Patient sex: M
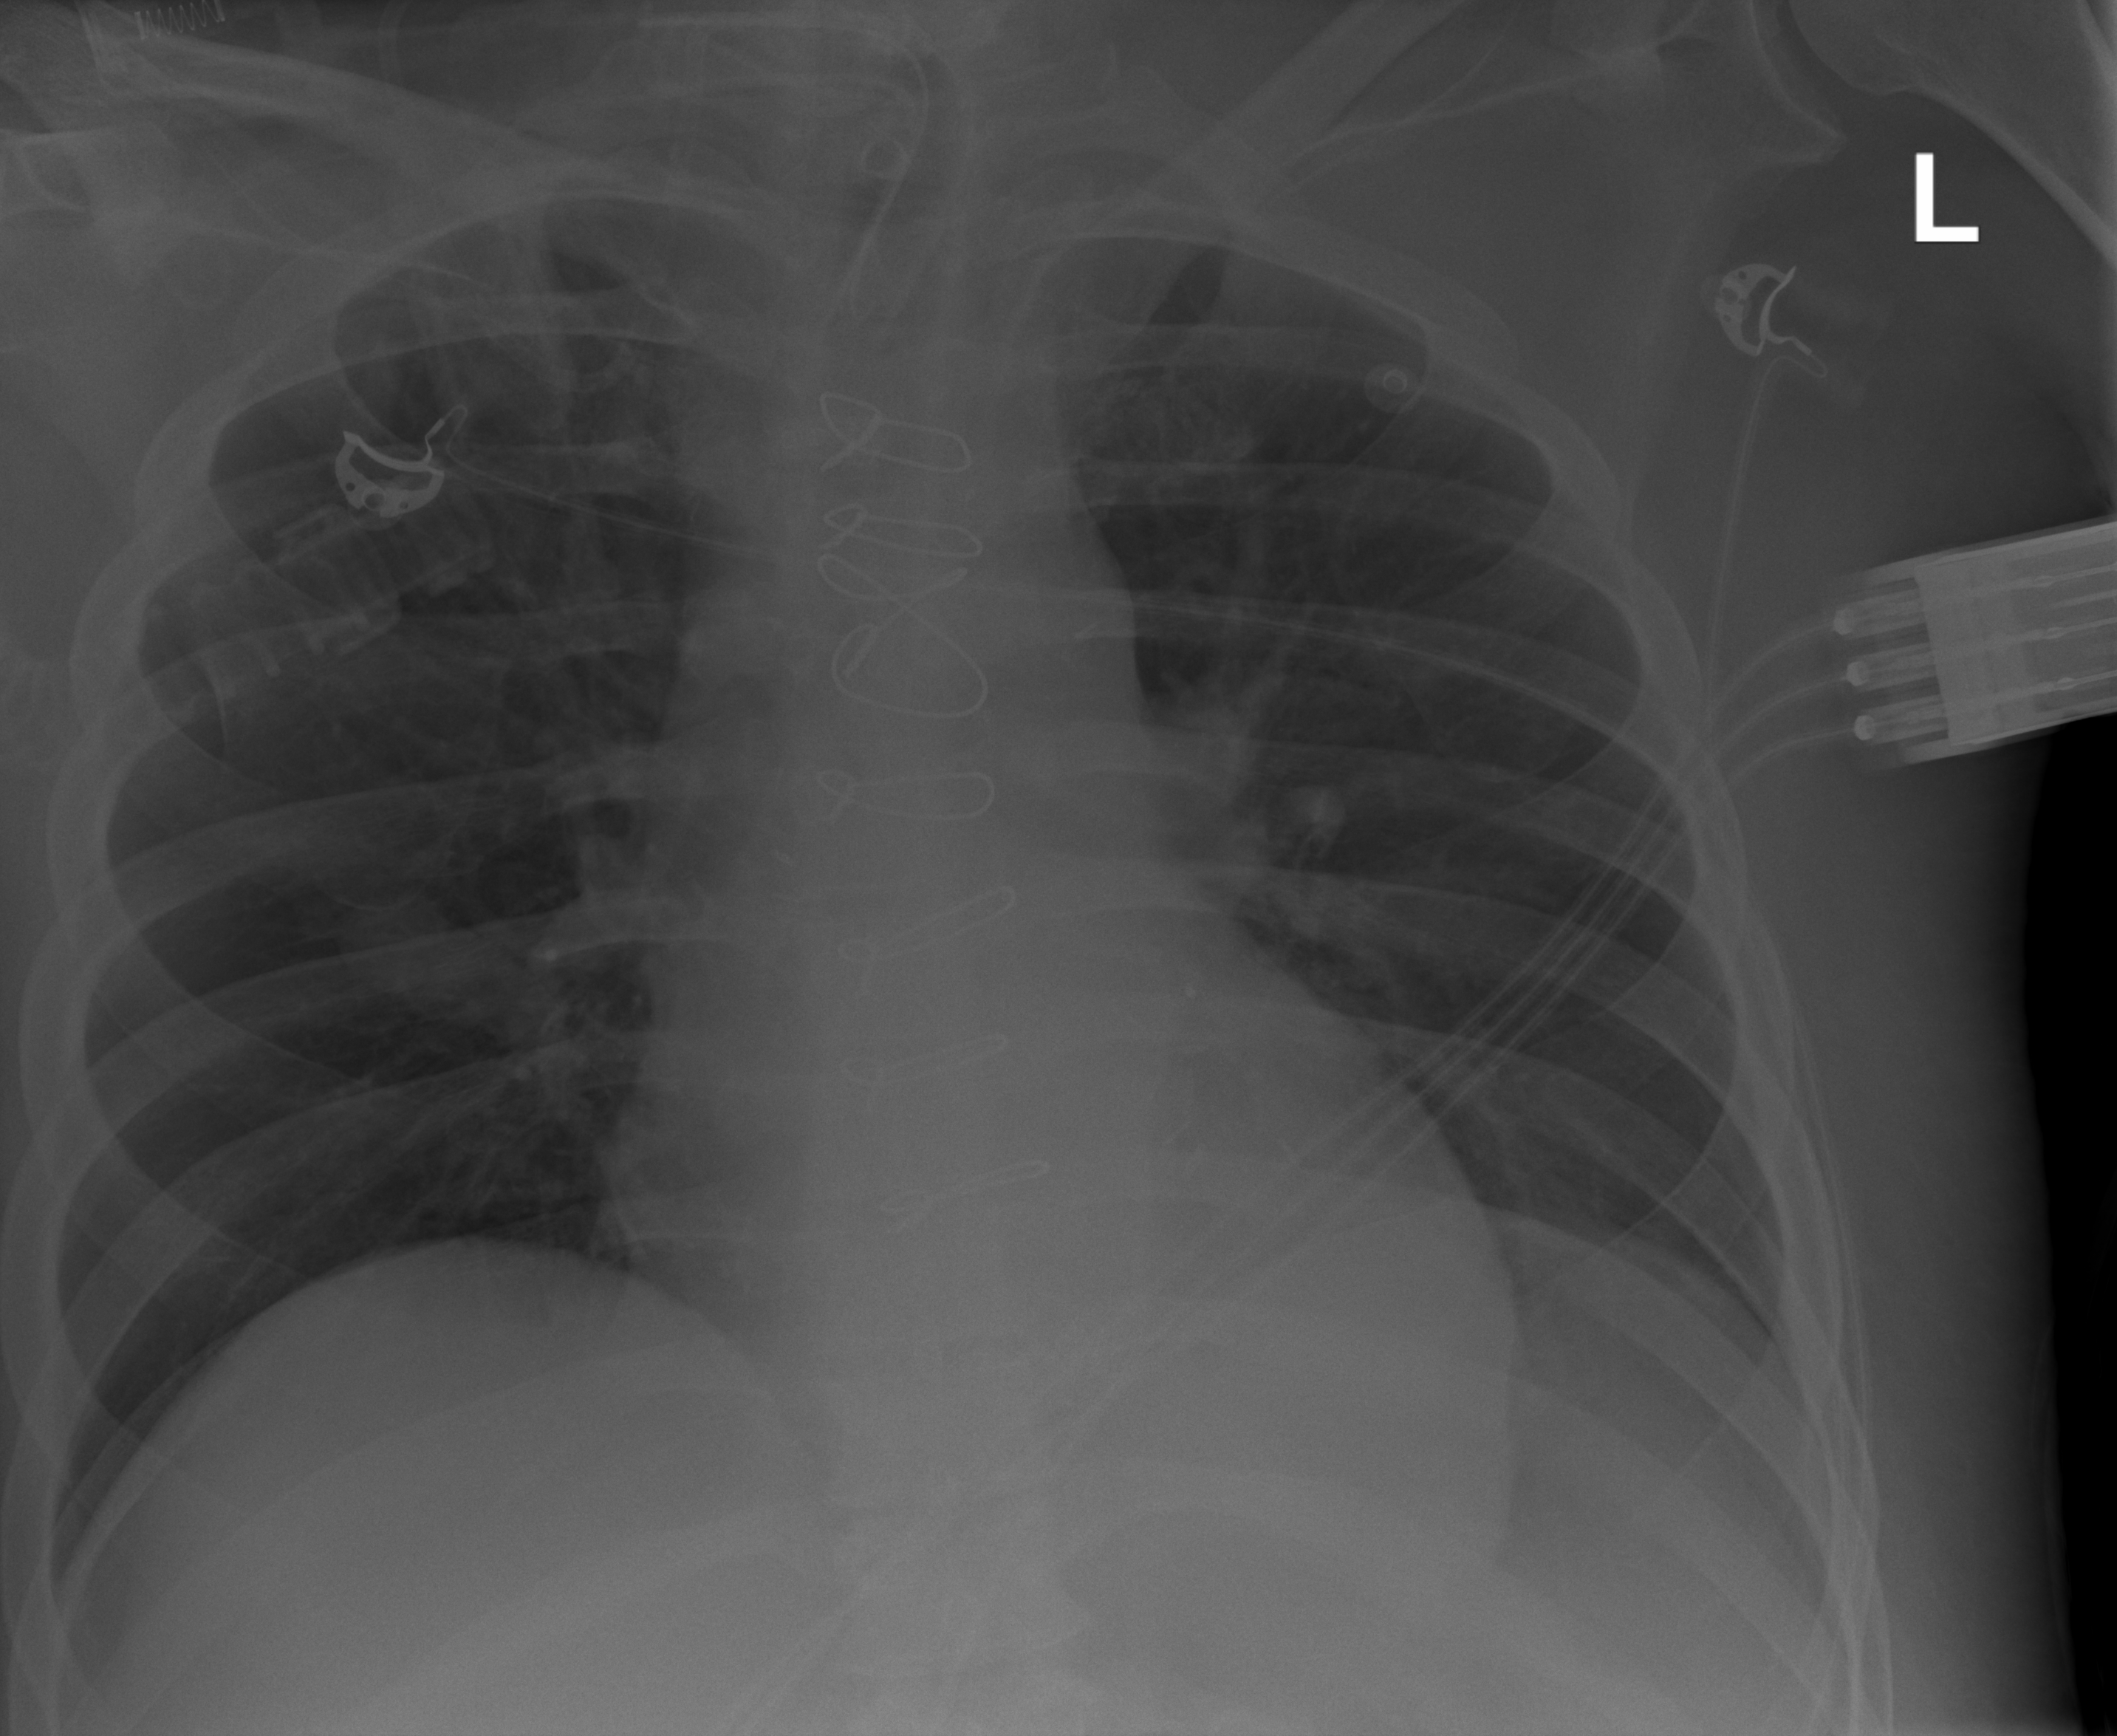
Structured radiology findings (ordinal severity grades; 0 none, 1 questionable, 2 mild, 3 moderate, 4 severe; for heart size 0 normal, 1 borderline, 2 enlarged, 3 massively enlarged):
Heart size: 1
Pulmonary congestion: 0
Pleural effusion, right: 0
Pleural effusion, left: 2
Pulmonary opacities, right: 0
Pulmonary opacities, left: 0
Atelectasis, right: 0
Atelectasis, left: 2